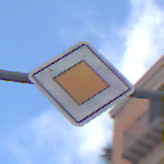
Verkehrszeichen: Vorfahrtsstrasse
Umgebung: Outdoor, Urban
Tageszeit: MorningAfternoon
Wetter: PartlyCloudy
Licht: Natural
Jahreszeit: NotSpecified
Kontrast: LowContrast